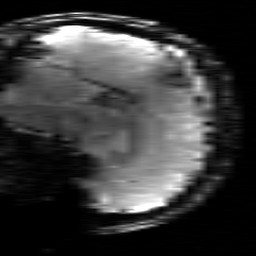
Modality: T2starw
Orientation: sagittal
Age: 22
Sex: male
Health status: healthy
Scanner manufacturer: siemens
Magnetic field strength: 3 T
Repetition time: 0.7 s
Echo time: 0.02 s